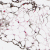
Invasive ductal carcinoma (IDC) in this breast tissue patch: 0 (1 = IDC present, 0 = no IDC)